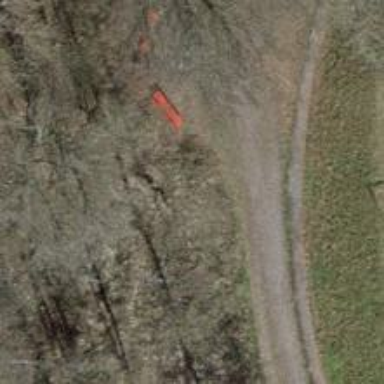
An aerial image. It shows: Red bench.